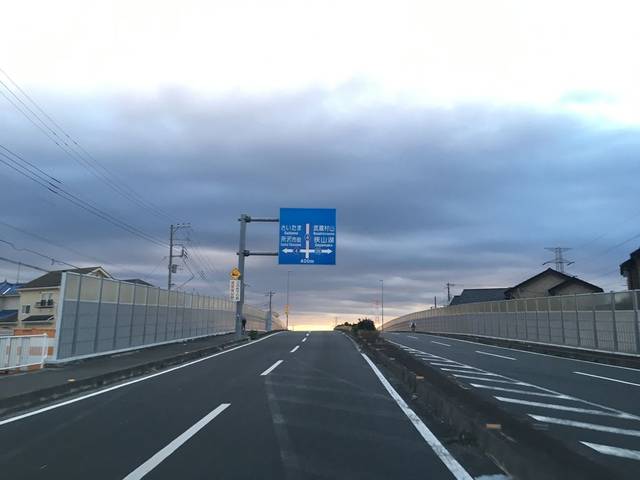
Region: Japan
Coordinates: 35.789, 139.448